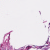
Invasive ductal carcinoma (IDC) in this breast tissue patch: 0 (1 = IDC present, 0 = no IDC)